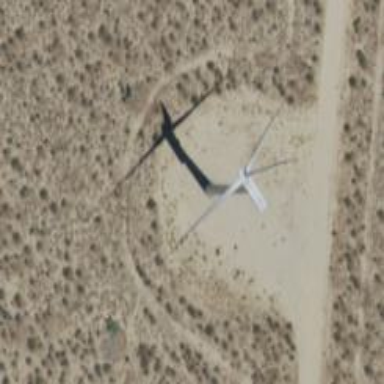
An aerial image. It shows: Wind turbine generator that utilizes wind as its source for generating electricity. It is of the horizontal axis type.